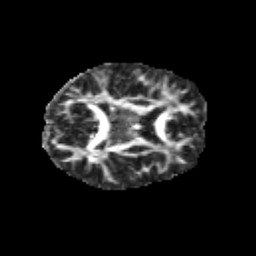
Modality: FA
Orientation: axial
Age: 12
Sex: female
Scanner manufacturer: siemens
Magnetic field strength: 3 T
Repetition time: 3.8 s
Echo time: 0.07 s